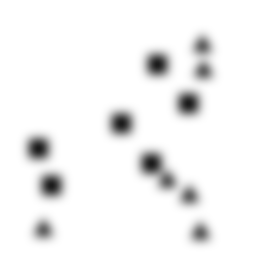
Squares: 6
Triangles: 6
Stars: 0
Total shapes: 12